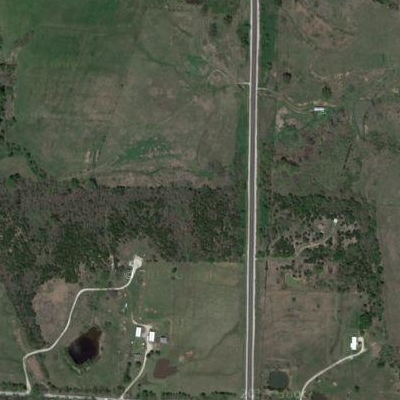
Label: aGrass